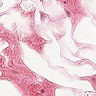
Metastatic tissue present: no